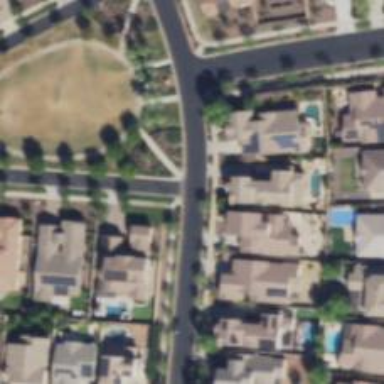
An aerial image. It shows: Asphalt road in residential area.